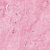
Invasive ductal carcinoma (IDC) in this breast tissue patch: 0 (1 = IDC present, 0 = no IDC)